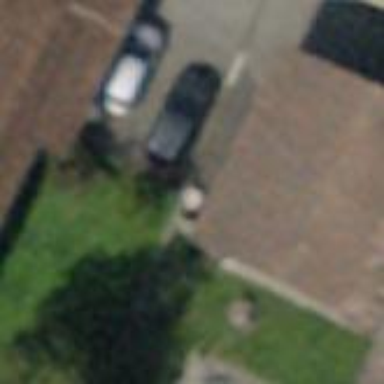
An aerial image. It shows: View of roof of building.